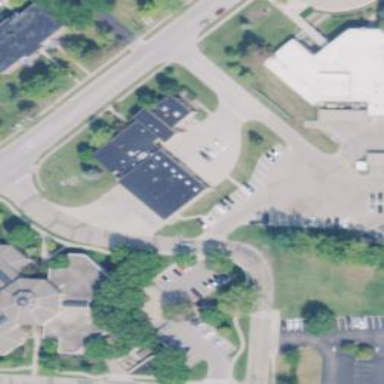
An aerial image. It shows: Fire station building.